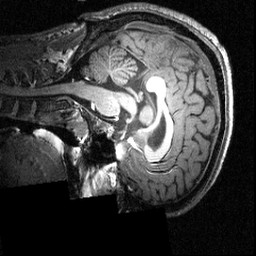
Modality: T1w
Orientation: sagittal
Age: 24
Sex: male
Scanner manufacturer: siemens
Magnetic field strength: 3.951 T
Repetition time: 1.5 s
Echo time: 0.00335 s